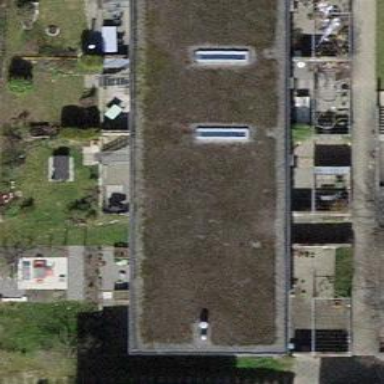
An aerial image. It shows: Terrace building.